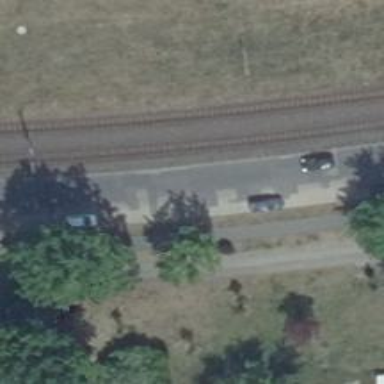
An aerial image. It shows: Asphalt cycleway.